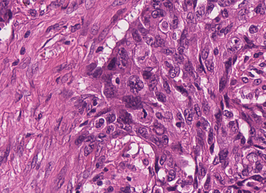
Tumor epithelial tissue: yes
Tumor-associated stroma tissue: yes
Normal tissue: no